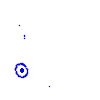
Particle: kaon